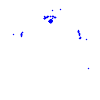
Particle: proton